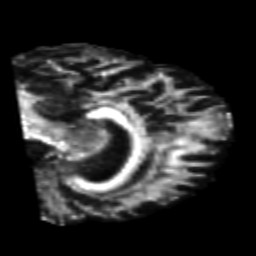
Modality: FA
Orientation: sagittal
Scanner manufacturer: siemens
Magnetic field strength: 3 T
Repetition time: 6.8 s
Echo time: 0.093 s